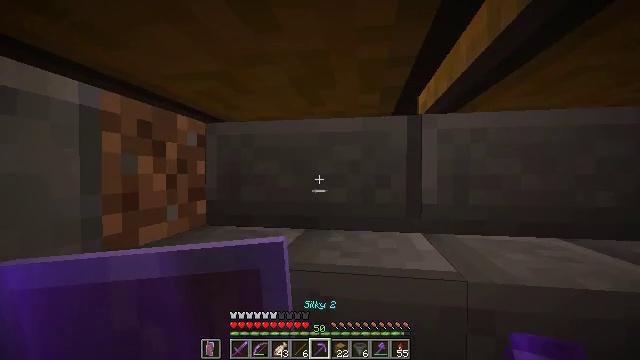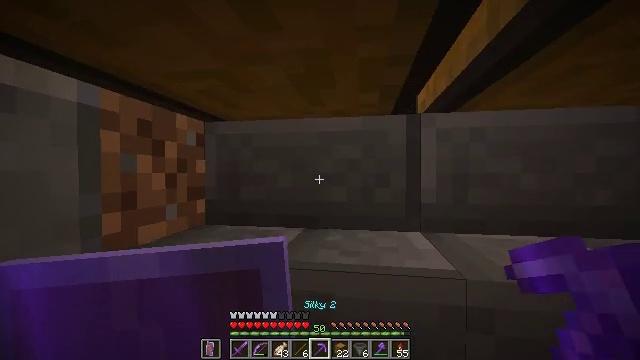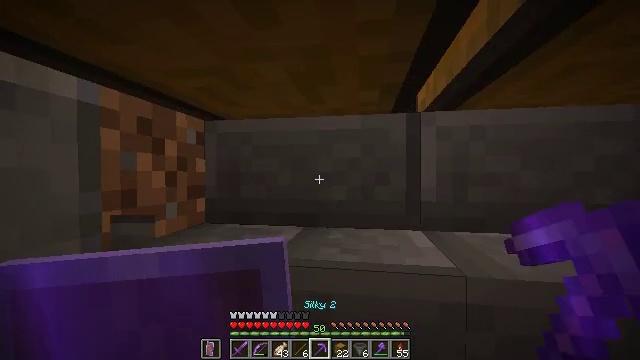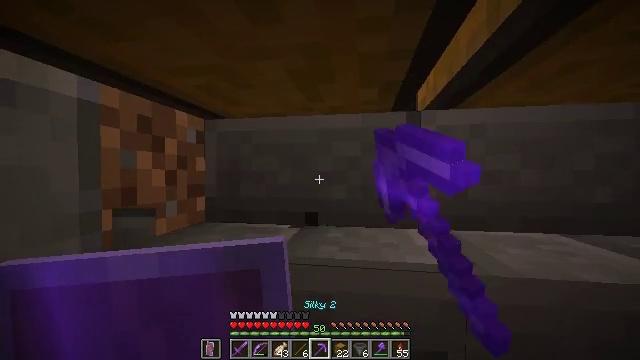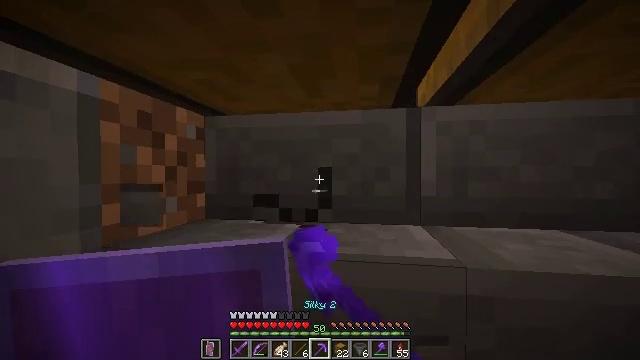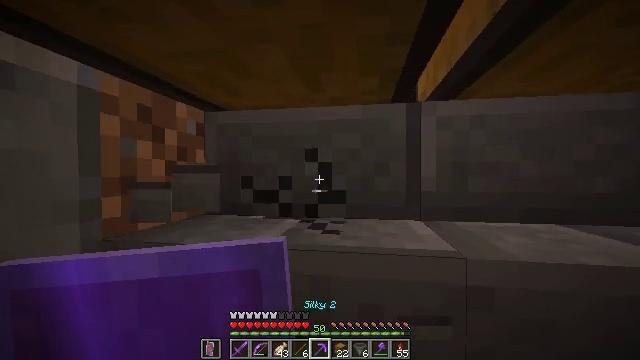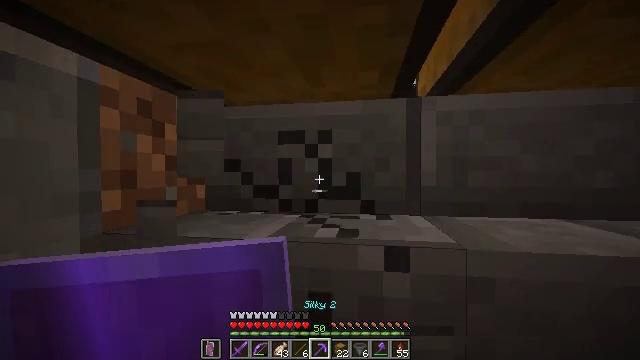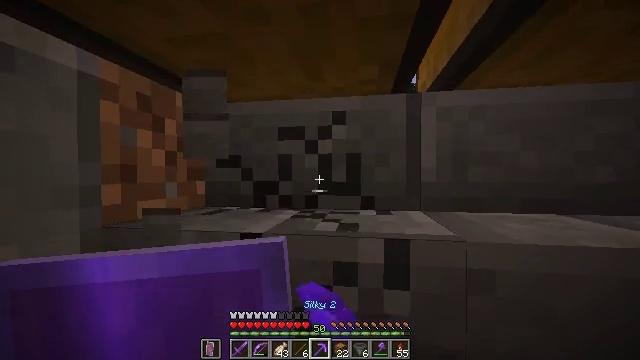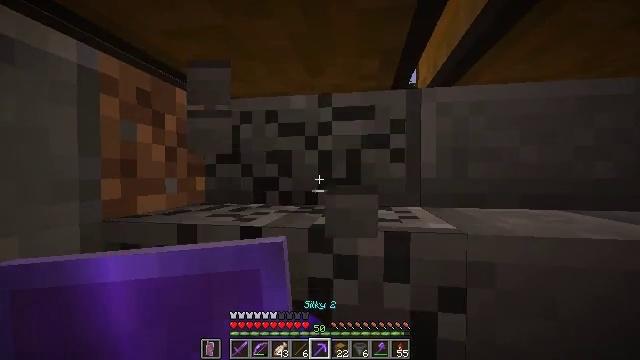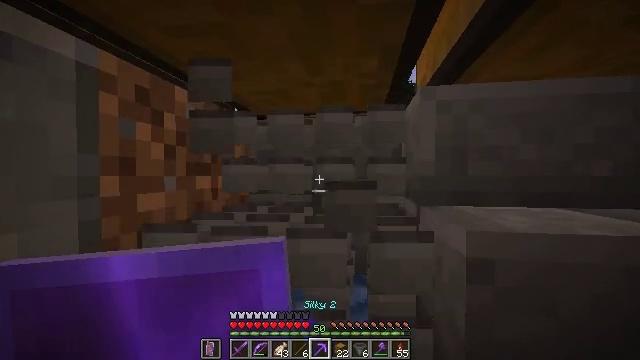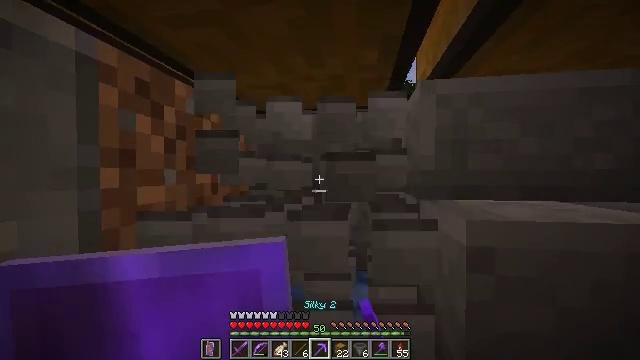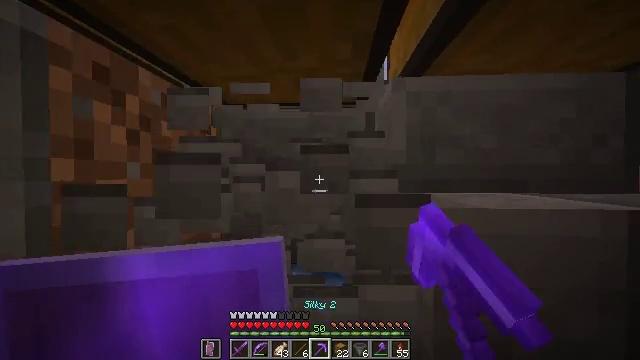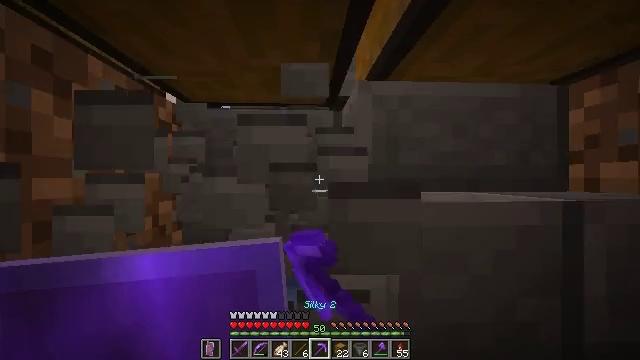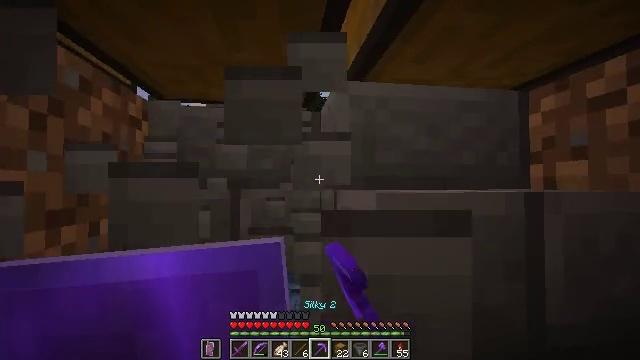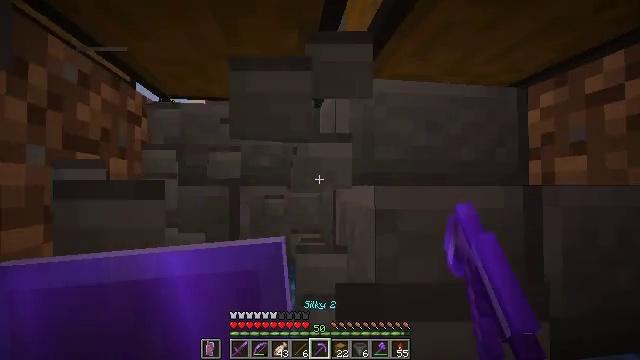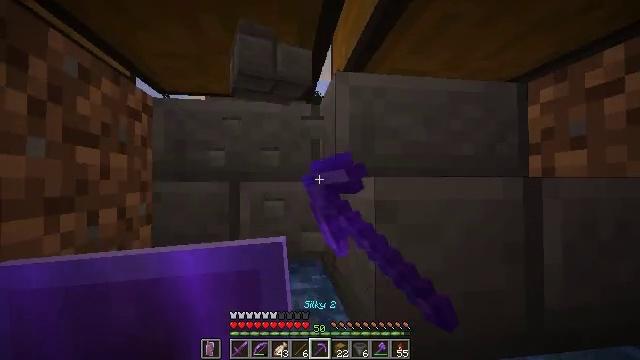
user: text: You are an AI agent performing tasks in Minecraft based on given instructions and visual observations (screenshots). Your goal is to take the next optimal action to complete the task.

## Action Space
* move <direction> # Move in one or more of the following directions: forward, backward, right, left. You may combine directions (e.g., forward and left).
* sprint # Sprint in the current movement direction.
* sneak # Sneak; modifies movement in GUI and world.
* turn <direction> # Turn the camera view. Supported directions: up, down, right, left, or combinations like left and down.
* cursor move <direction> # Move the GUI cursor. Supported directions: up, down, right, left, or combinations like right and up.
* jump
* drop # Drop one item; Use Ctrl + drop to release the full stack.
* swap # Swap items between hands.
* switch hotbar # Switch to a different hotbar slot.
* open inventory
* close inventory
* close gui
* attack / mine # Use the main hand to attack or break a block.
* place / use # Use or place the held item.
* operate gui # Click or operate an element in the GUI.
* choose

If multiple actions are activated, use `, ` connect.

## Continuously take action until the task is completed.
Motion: motion action
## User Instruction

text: Mine stone brick stairs block.
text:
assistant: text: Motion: no_op
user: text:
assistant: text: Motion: attack / mine
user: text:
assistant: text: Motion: attack / mine
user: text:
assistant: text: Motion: attack / mine
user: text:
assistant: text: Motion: attack / mine
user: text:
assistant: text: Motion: attack / mine
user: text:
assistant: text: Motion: attack / mine
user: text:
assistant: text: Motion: attack / mine
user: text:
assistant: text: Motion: attack / mine
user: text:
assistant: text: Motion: attack / mine
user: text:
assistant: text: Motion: turn right, attack / mine
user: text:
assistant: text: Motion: turn right and up, attack / mine
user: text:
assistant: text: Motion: turn right and up, attack / mine
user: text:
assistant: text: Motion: attack / mine
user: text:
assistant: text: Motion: attack / mine
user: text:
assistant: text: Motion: attack / mine
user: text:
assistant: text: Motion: turn right, attack / mine, jump
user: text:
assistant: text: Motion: turn right, attack / mine, jump
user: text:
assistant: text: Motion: attack / mine, jump
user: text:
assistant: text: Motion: attack / mine, jump
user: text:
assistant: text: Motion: attack / mine
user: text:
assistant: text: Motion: turn left, attack / mine
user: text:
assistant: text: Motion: turn left, attack / mine
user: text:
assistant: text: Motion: turn left, attack / mine
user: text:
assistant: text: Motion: attack / mine
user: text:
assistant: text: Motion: attack / mine
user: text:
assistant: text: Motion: attack / mine